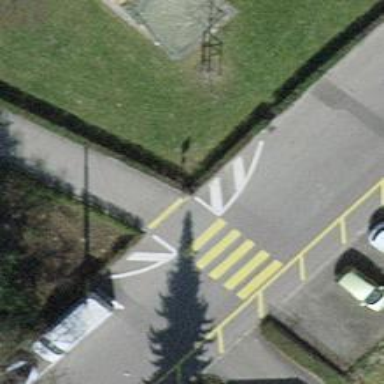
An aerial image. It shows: Marked crossing on the road.